Field crop: maize
Growth stage: 2
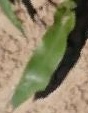
Species: maize